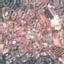
Land use / land cover: Residential